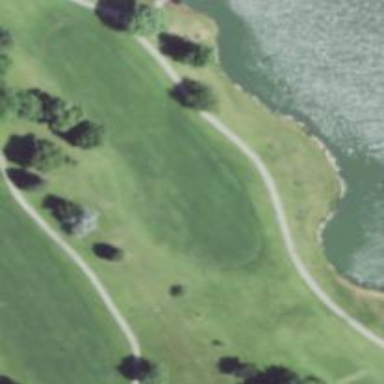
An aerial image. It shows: Grassy area designated as golf fairway.